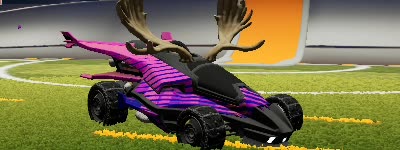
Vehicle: aftershock